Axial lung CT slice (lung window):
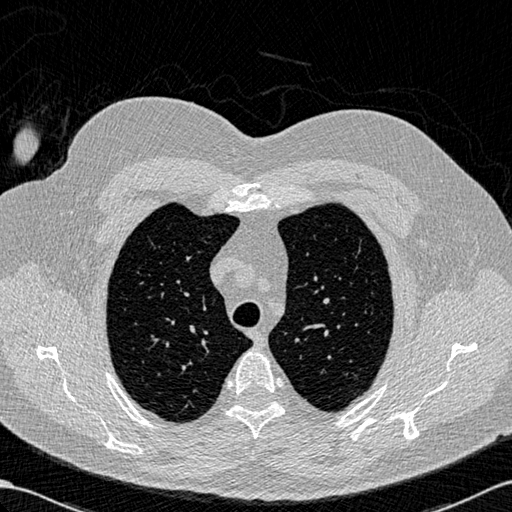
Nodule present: no